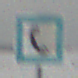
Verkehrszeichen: Fernsprecher
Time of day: MorningAfternoon
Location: Outdoor (Nature)
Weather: Overcast
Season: Winter
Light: Natural